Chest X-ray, AP view. Patient: 51 years old, sex F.
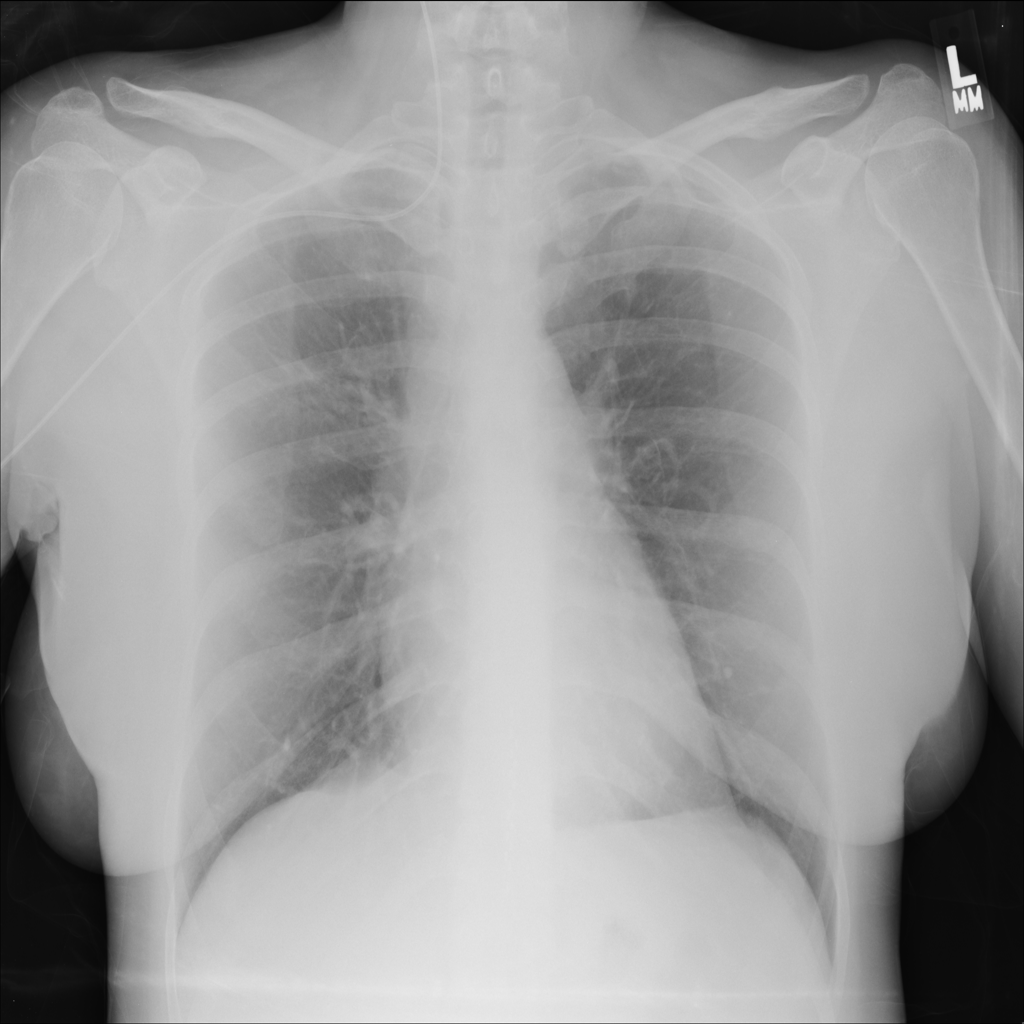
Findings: No Finding